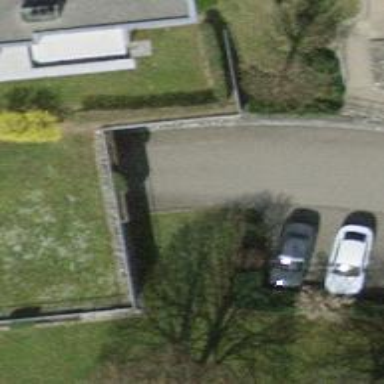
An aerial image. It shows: Parking entrance.